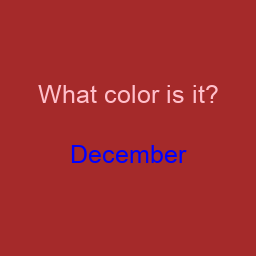
Color: blue
Background color: brown
Question text color: pink